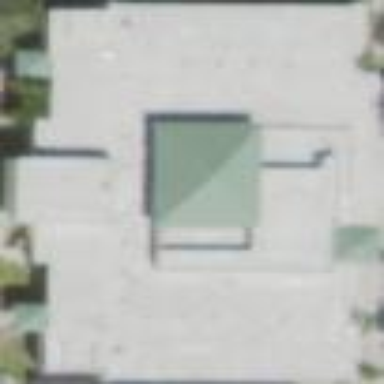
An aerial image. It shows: College building.